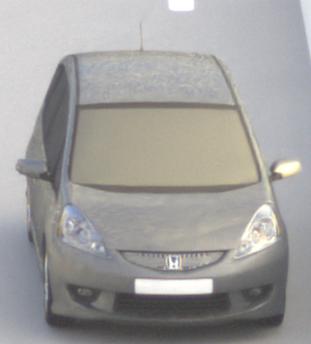
Make: Honda
Model: Jazz 1.2
Detailed model: Jazz (III) (11/08 - 04/11)
Model produced from: 2008/11
Model produced until: 2010/10
Doors: 5
Color: gray
Road condition: dry road
Daytime: morning or afternoon
Contrast: medium contrast